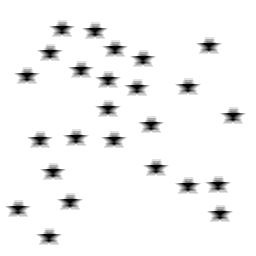
Squares: 0
Triangles: 0
Stars: 25
Total shapes: 25